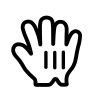
Cursor type: grab
OS/theme: linux-apple-cursor
Variant: black